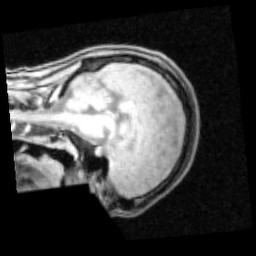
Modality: PDw
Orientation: sagittal
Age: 25
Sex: male
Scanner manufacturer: siemens
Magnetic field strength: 3 T
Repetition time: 0.25 s
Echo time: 0.00103 s